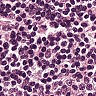
Metastatic tissue present: no